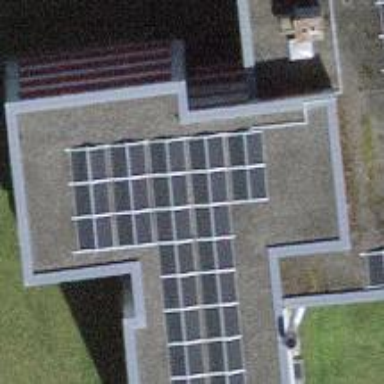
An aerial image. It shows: Solar power generator using photovoltaic method with solar photovoltaic panel types.